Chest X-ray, PA view. Patient: 43 years old, sex F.
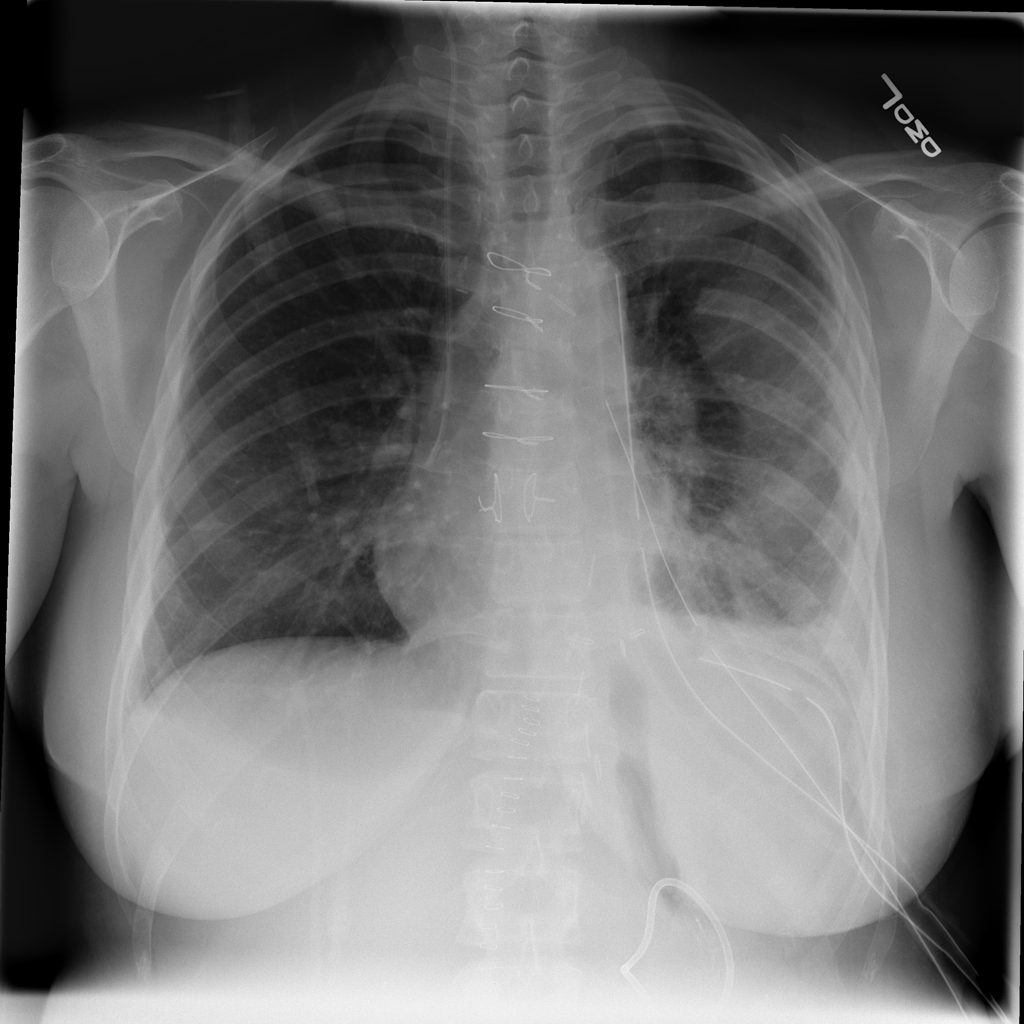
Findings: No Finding